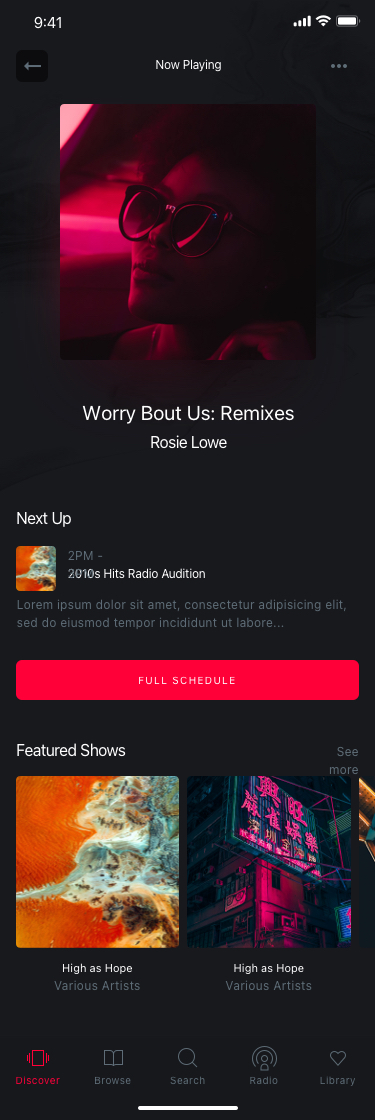
Text in this UI design:
Featured Shows
See more
Worry Bout Us: Remixes
Rosie Lowe
2010s Hits Radio Audition
2PM - 3PM
Lorem ipsum dolor sit amet, consectetur adipisicing elit, sed do eiusmod tempor incididunt ut labore...
Next Up
Now Playing